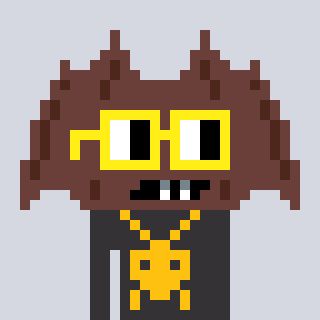
a pixel art character with square yellow glasses, a bat-shaped head and a grayscale-colored body on a cool background